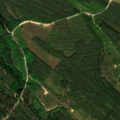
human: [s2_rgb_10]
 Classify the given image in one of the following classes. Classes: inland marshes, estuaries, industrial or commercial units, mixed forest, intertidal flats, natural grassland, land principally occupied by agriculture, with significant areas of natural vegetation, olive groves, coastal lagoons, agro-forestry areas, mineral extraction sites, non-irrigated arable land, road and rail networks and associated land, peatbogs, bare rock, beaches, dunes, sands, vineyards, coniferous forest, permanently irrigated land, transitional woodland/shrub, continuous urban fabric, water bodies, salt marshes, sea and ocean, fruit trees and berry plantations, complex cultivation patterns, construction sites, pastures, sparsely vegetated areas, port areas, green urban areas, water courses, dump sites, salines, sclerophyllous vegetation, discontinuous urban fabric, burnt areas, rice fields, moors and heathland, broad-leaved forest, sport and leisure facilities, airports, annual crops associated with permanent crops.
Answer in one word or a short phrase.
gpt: coniferous forest, mixed forest